Question: I tried code to execute the Stored Procedure, but I'm facing some issues on my code. help me to solve this error.
Controller
'''
using Employee_API.Data;
using Microsoft.AspNetCore.Mvc;
using Microsoft.EntityFrameworkCore;
using Employee_API.Models;
using MySqlConnector;
namespace Employee_API.Controllers
{
[ApiController]
[Route("api/[controller]")]
public class EmpController : Controller
{
private readonly EmpDbContext _empDbContext;
public EmpController(EmpDbContext empDbContext)
{
_empDbContext = empDbContext;
}
[HttpPost("AddEmp")]
public async Task<IActionResult> AddEmp(Employee empRequest)
{
var name = new MySqlParameter("@Name", empRequest.Name);
var empid = new MySqlParameter("@EmpId", empRequest.EmpId);
var design = new MySqlParameter("@Designation", empRequest.Designation);
var dob = new MySqlParameter("@DOB", empRequest.DOB);
var mobile = new MySqlParameter("@Mobile", empRequest.Mobile);
var mail = new MySqlParameter("@Mail", empRequest.Mail);
await _empDbContext.emp_data.ExecuteSqlRaw("EXEC Add_New_Employee @Name, @EmpId, @Designation, @DOB, @Mobile, @Mail", name, empid, design, dob, mobile, mail).ToListAsync();
return Ok(empRequest);
}
}
}
'''
DbContext
'''
using Employee_API.Models;
using Microsoft.EntityFrameworkCore;
namespace Employee_API.Data
{
public class EmpDbContext : DbContext
{
public EmpDbContext(DbContextOptions options) : base(options)
{
}
public DbSet<Employee> emp_data { get; set; }
}
}
'''
<URL>
[]
(<URL>
I've tried on many online search, but I couldn't find any solution for this code.
Thanks in Advance.
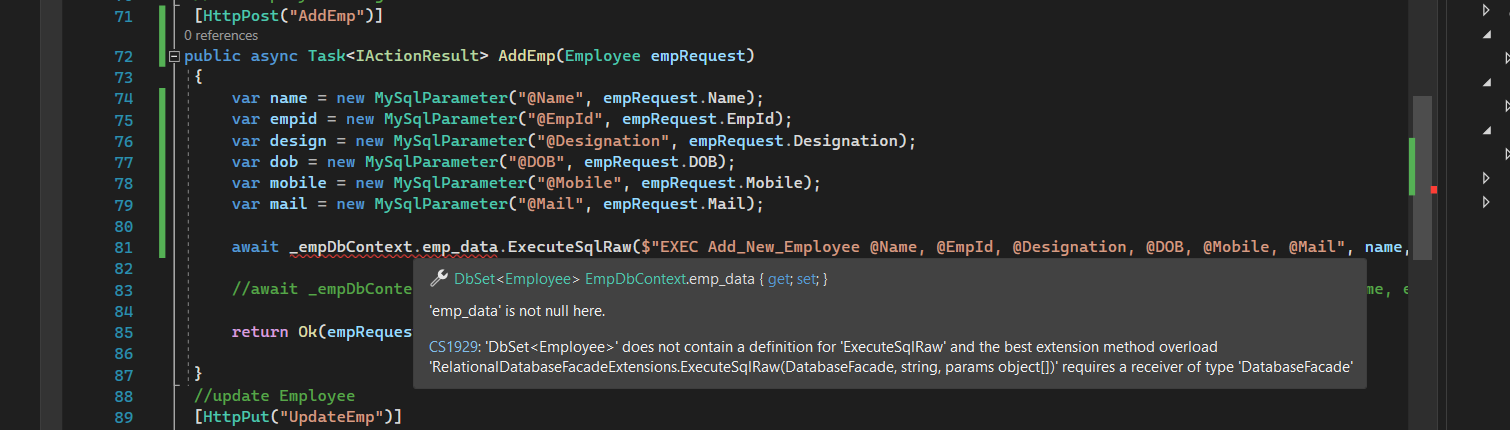
Answer: Running raw SQL is quite the opposite of what's EntityFramework for.
In your code, you're calling 'ExecureSqlRaw' against 'DBSet', but you should execute it against 'Database', like this
'''
_empDbContext.Database.ExecuteSqlRaw("...")
'''